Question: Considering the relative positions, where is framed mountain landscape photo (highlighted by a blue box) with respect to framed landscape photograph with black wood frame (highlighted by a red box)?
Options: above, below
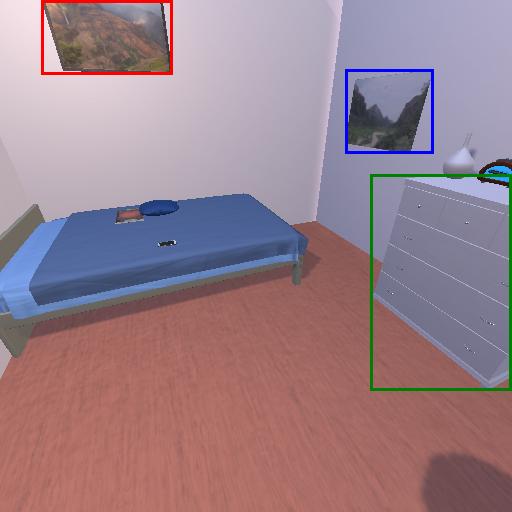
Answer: above